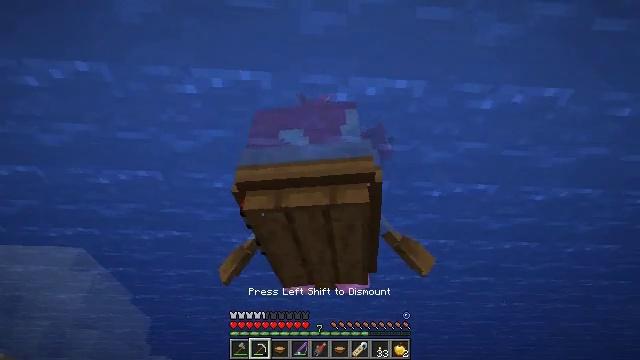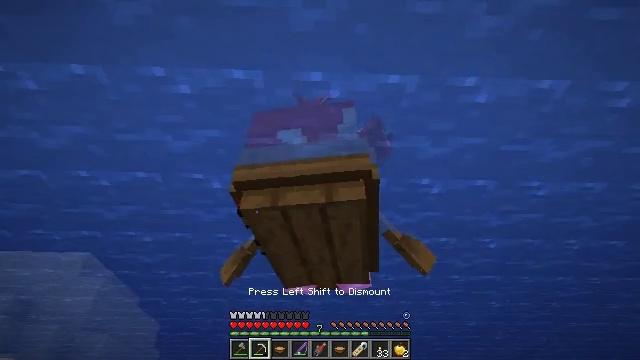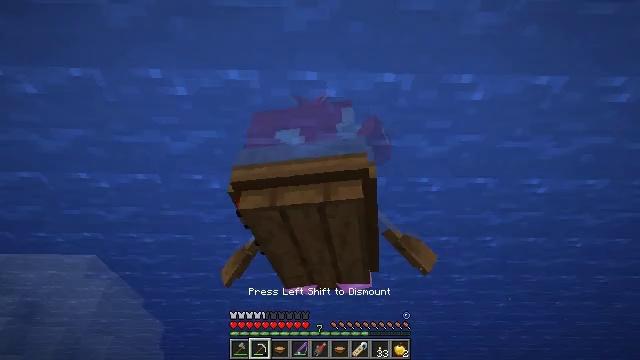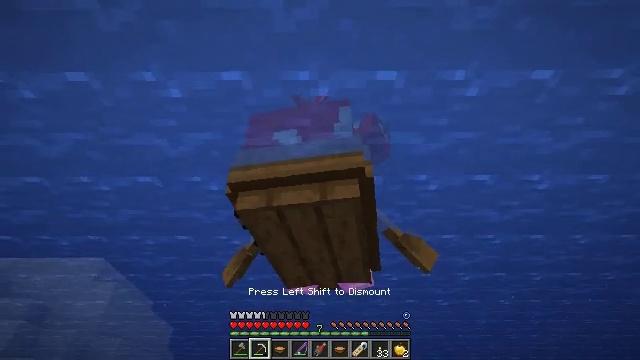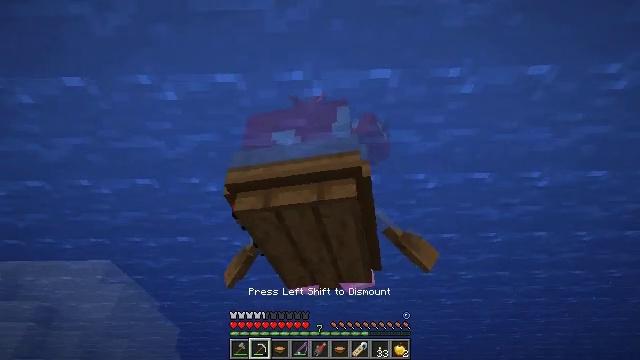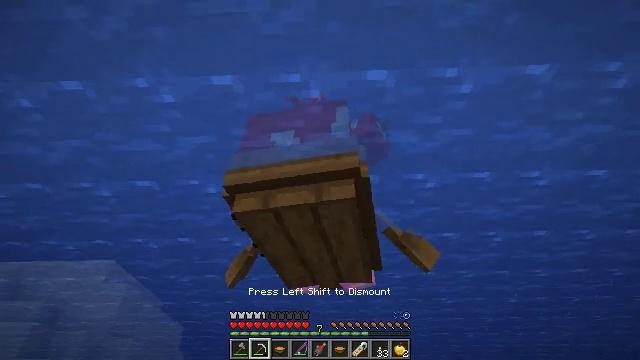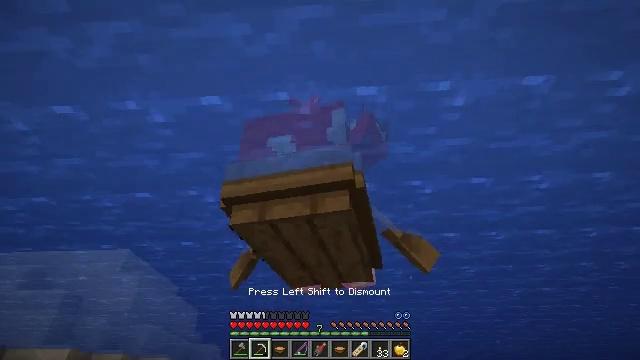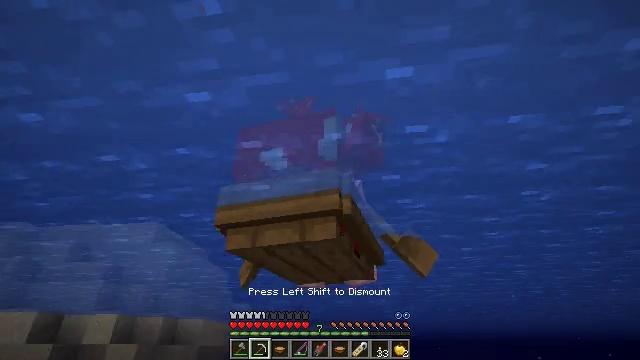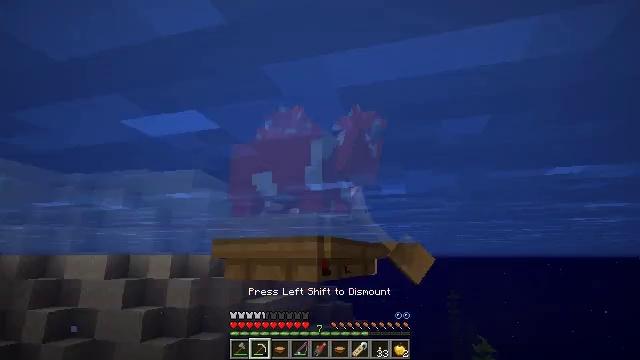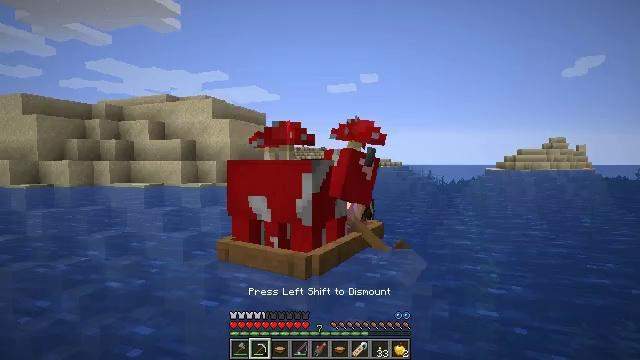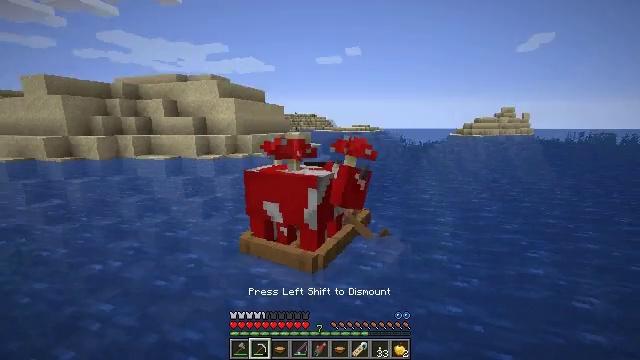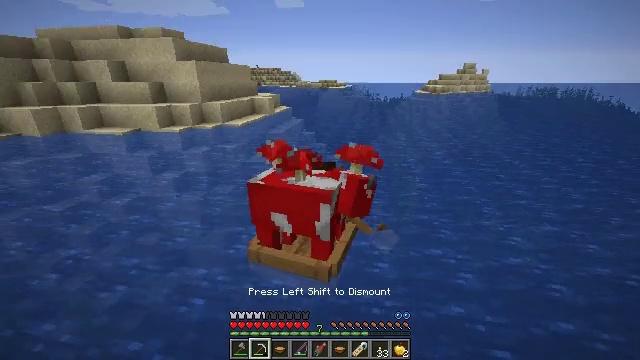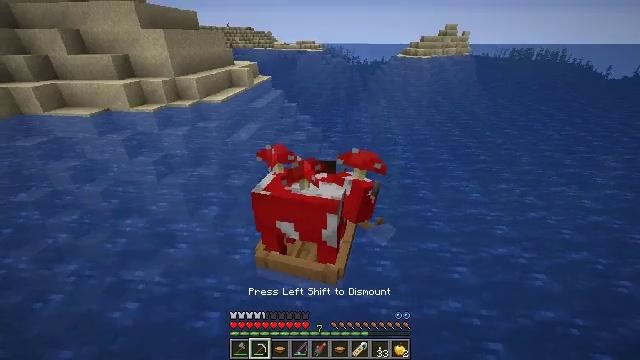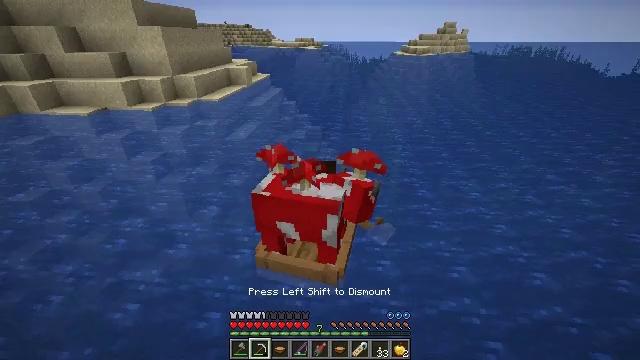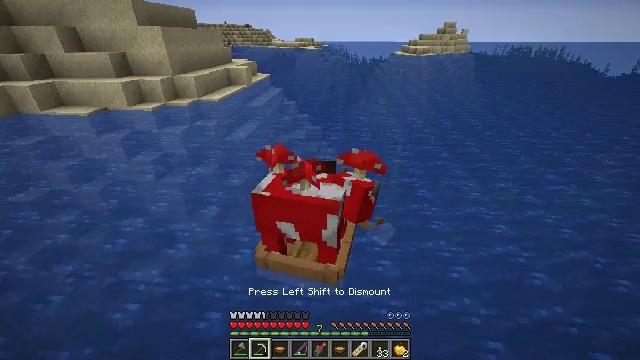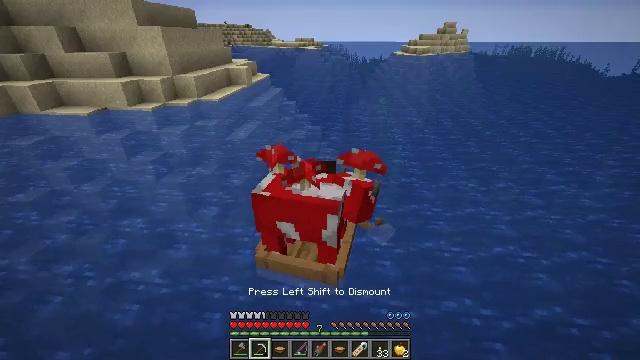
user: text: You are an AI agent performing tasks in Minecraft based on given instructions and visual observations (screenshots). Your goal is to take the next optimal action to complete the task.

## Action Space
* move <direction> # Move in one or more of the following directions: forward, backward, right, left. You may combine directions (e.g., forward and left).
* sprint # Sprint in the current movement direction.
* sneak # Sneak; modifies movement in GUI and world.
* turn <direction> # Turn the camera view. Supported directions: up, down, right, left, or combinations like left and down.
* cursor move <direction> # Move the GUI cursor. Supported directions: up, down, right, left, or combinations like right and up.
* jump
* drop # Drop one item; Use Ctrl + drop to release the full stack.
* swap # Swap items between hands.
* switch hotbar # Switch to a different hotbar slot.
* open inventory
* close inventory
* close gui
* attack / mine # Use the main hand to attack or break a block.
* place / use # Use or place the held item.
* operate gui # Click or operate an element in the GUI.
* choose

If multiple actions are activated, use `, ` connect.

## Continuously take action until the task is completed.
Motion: motion action
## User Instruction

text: Drop a name tag.
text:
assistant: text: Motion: turn left, jump
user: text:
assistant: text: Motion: jump
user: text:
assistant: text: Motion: turn left, jump
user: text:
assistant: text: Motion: turn left
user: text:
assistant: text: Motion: no_op
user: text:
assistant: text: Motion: turn left and down
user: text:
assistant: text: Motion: turn left and down
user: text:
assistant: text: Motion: turn left and down
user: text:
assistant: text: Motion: turn left and down
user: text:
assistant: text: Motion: turn right and down
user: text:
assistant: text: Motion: turn right and down
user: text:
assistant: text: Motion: turn right and down
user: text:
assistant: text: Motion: no_op
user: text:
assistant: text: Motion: move forward
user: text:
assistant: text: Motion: move forward
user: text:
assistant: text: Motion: move forward, sprint
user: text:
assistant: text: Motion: move forward, sprint
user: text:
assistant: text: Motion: move forward, sprint
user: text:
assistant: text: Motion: move forward, sprint, turn up
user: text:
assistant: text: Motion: move forward, sprint, turn up
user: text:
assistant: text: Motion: move forward, sprint, turn up
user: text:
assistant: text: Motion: move forward, sprint
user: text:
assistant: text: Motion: move forward, sprint
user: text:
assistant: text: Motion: move forward, sprint, turn down
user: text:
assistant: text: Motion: move forward, sprint, turn left and down
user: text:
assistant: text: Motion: move forward, sprint, turn left and down
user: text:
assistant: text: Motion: move forward, sprint
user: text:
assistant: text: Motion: move forward, sprint
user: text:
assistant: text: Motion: move forward, sprint
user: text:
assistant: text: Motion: move forward, sprint